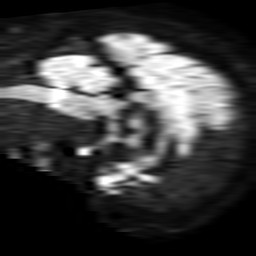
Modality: TRACE
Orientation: sagittal
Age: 72
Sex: male
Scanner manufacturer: philips
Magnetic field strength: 1.5 T
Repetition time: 3.395 s
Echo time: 0.06922 s